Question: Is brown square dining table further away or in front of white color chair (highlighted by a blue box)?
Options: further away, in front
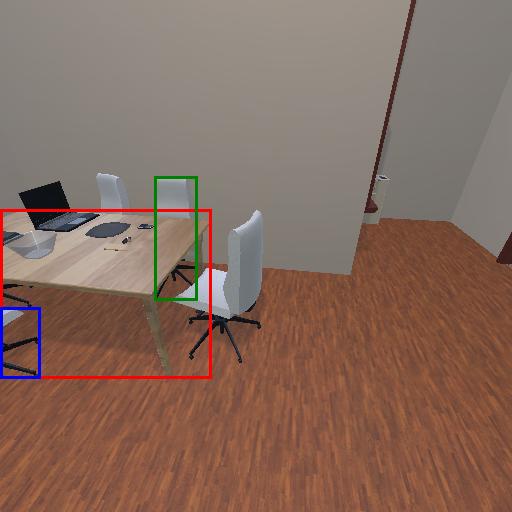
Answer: further away